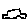
Label: car